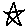
Label: star